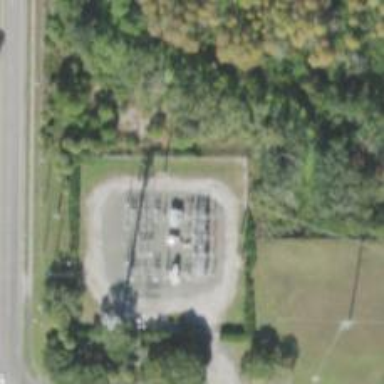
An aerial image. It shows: Outdoor distribution level power substation.